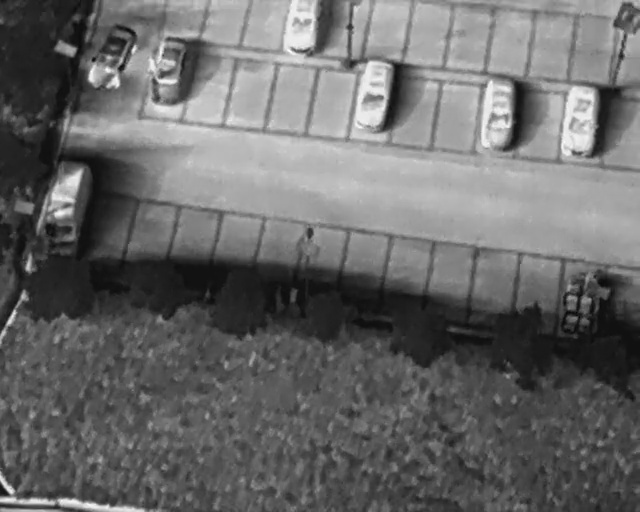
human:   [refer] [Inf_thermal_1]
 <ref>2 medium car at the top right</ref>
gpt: <box>[[85, 20, 96, 27, 7], [71, 18, 83, 25, 6]]</box>

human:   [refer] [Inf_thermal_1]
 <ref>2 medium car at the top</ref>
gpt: <box>[[52, 15, 63, 22, 12], [43, 1, 51, 8, 2]]</box>